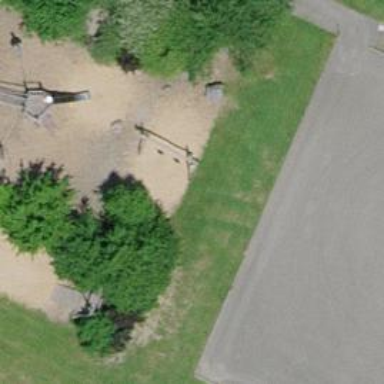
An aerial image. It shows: Playground with swings.